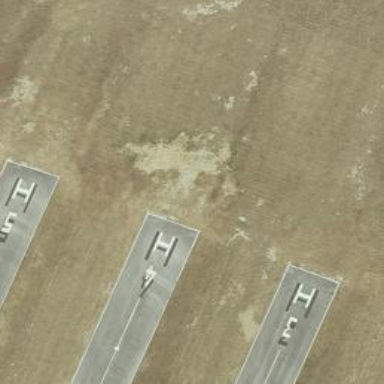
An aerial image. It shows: Runway surface made of asphalt at airport.